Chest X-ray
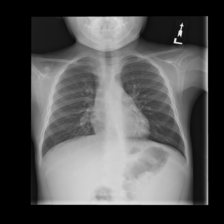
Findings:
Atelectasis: negative
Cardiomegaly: negative
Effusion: negative
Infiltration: negative
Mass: negative
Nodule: negative
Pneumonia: negative
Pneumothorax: negative
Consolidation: negative
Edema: negative
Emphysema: negative
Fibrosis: negative
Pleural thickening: negative
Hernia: negative